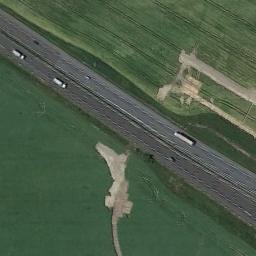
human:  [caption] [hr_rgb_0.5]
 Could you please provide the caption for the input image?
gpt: A straight freeway goes through the farmland .

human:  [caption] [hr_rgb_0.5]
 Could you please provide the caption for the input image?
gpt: The freeway goes through the grass with some cars .

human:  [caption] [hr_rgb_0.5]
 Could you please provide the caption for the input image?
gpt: Cars stopped on both sides of the highway .

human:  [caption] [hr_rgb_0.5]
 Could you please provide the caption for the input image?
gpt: There is a large area of ​​green farmland around the freeway and there are several cars on the freeway .

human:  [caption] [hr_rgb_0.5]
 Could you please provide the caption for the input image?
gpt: There are green lawns beside the freeway .